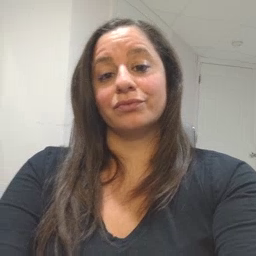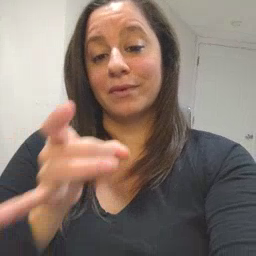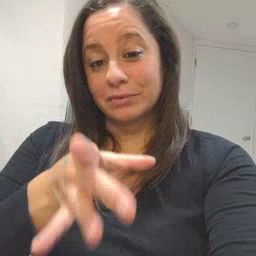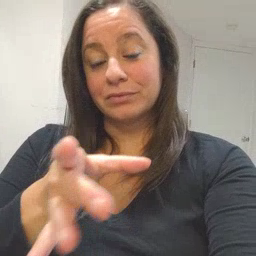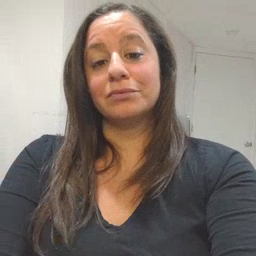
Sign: hate